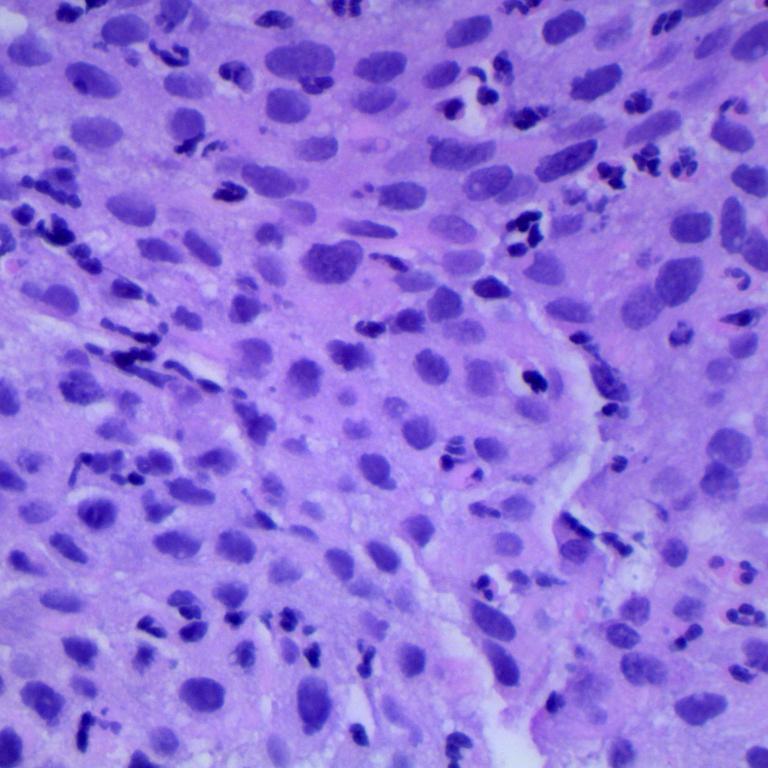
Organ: lung
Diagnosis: squamous carcinomas